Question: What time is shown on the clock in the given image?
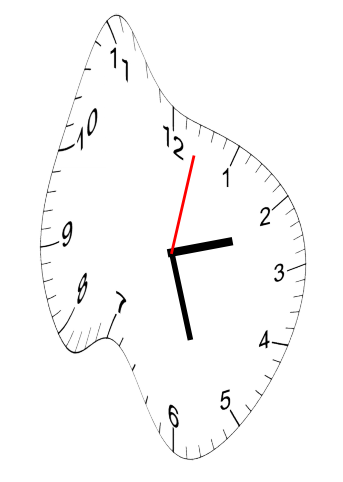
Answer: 02:27:02